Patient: sex M, age 61
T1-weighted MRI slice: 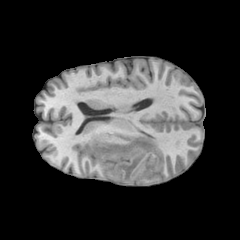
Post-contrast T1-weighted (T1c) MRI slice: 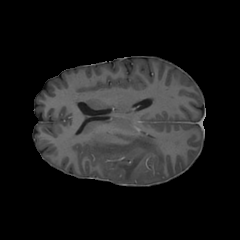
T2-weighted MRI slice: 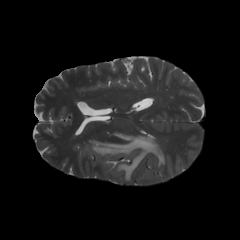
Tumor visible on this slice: yes
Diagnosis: Glioblastoma, IDH-wildtype
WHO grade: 4